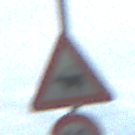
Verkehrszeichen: ViehtriebRechts
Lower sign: Geschwindigkeit10
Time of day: Midday
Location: Roofed (Beach)
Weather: Overcast
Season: NotSpecified
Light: Natural